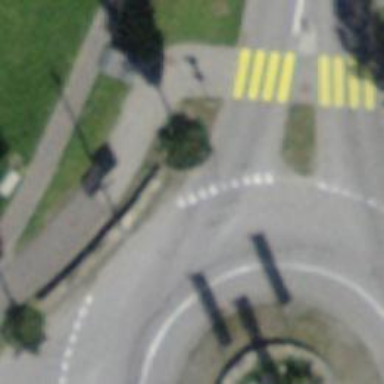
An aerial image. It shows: Road with "give way" sign.